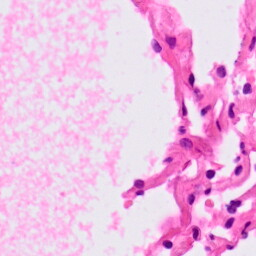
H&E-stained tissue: Lung